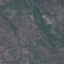
Land use / land cover class: HerbaceousVegetation